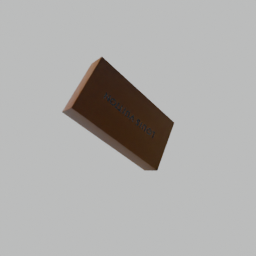
Label: decoration